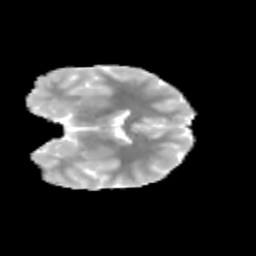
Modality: MD
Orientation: coronal
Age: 9
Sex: female
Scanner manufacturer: siemens
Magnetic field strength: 3 T
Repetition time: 3.8 s
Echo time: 0.07 s